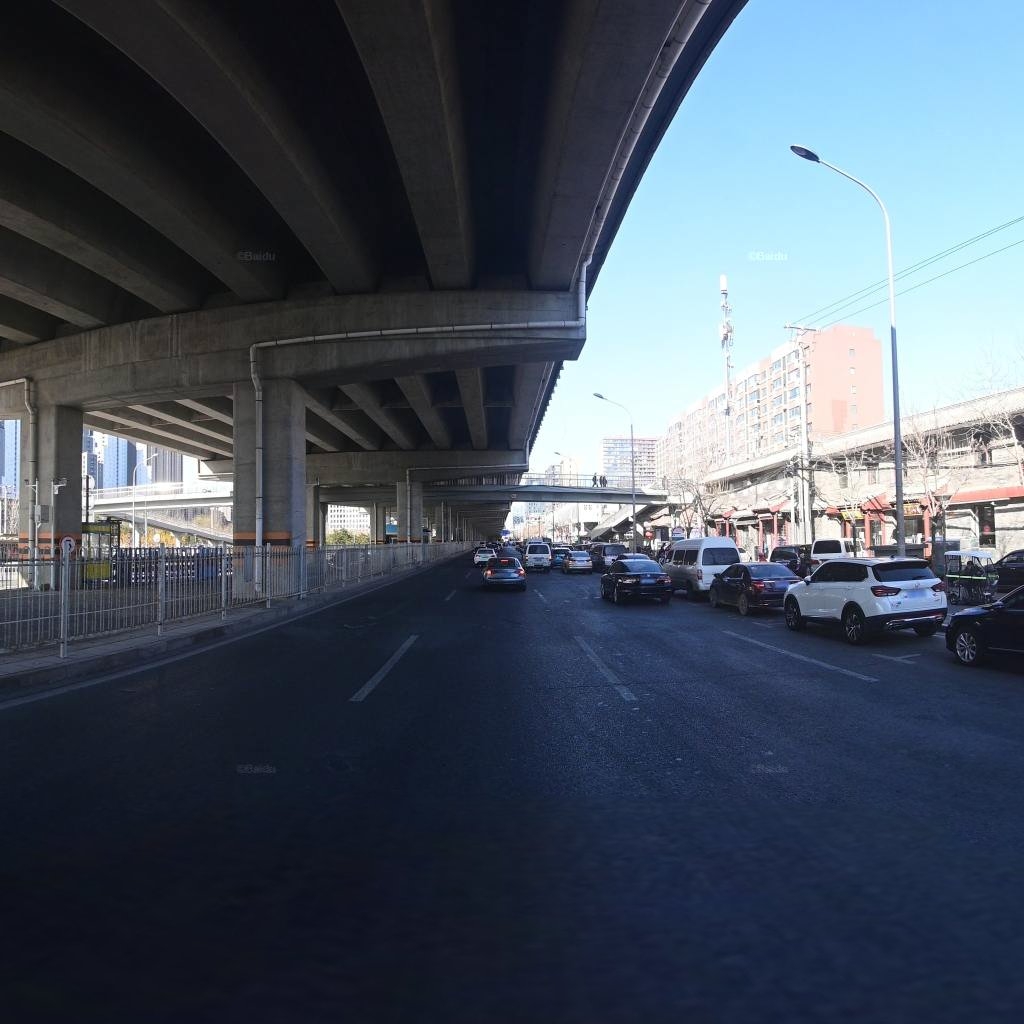
Region: Chaoyang
Road damage annotations: transverse crack